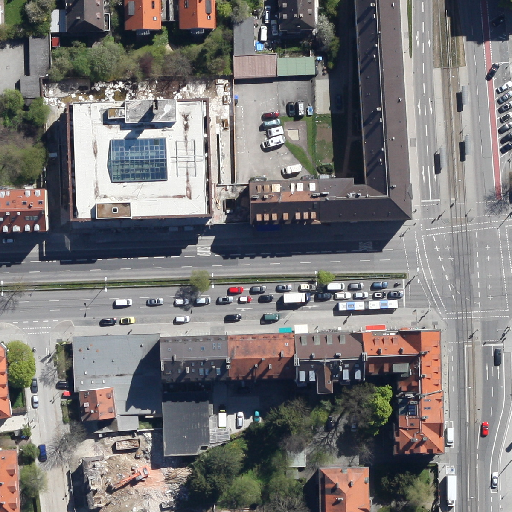
Referring expression: car driving on the road